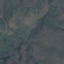
Land use / land cover: HerbaceousVegetation